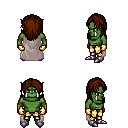
a pixel art fantasy rpg character, male body template, orc, green skin, gray cape, gold greaves, brown long hairstyle, gold gloves, metal boots, four views (front, back, left, right), 2x2 character sprite sheet, small pixel art, hard edges, no anti-aliasing